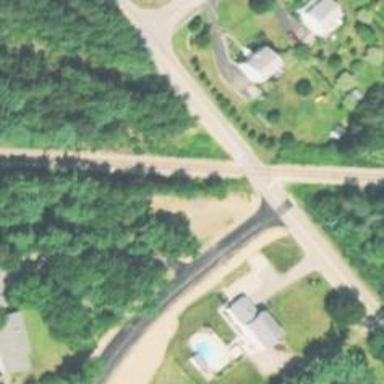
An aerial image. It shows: Railway level crossing.